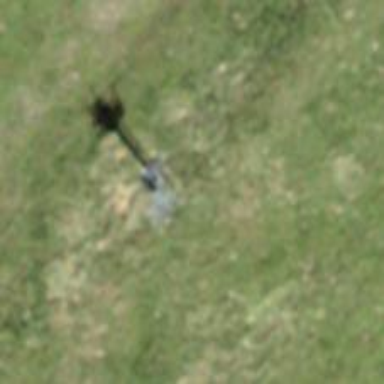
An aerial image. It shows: Pylon for aerialway.